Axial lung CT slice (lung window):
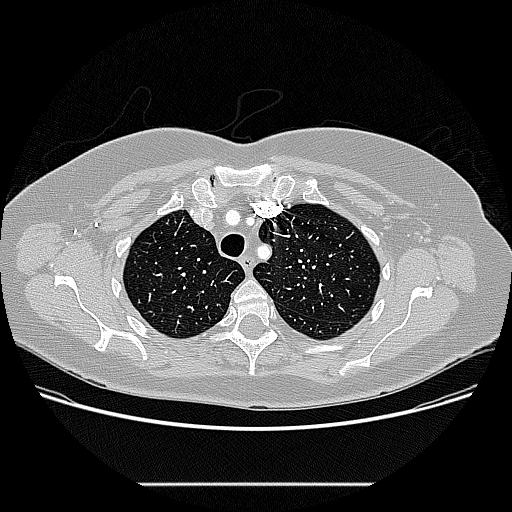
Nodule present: no